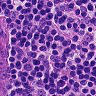
Metastatic tissue present: no